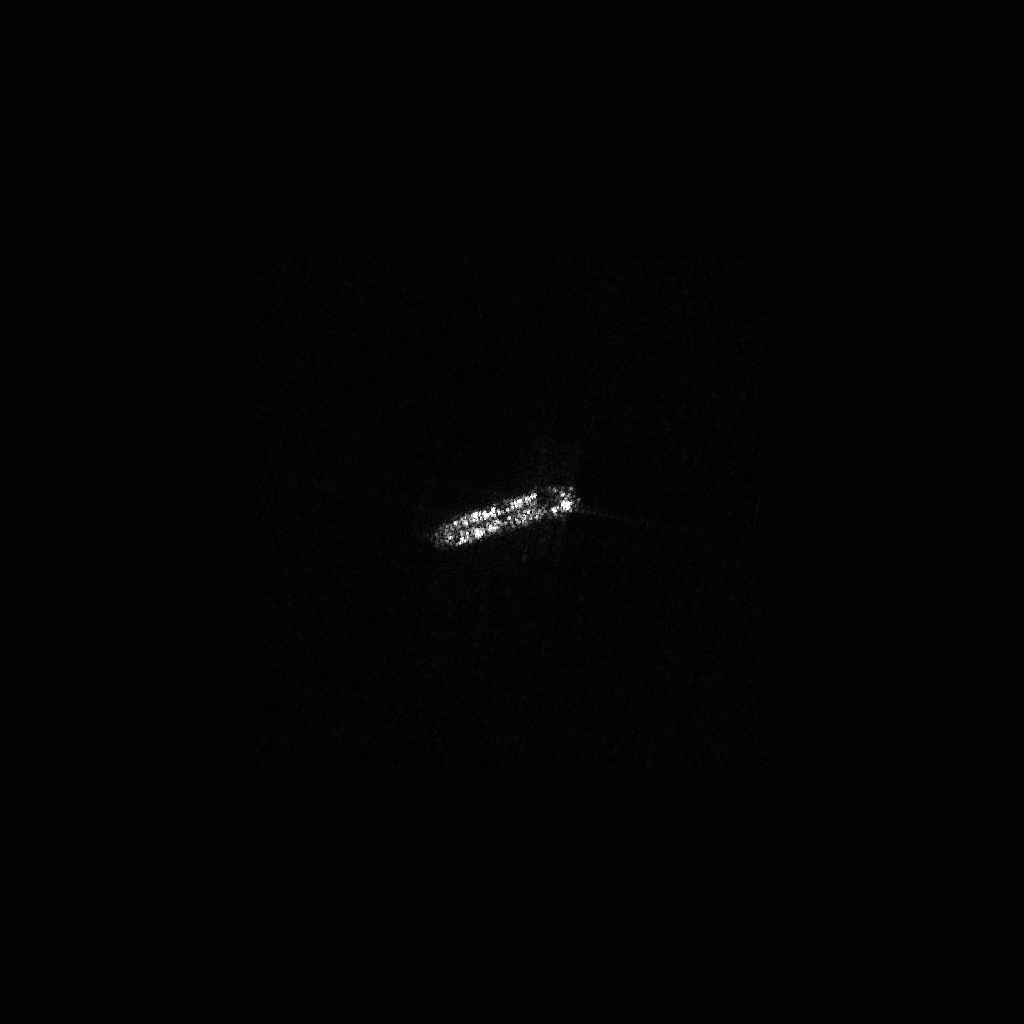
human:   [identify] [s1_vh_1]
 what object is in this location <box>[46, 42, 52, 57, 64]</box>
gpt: <ref>1 large cell-container at the center</ref>